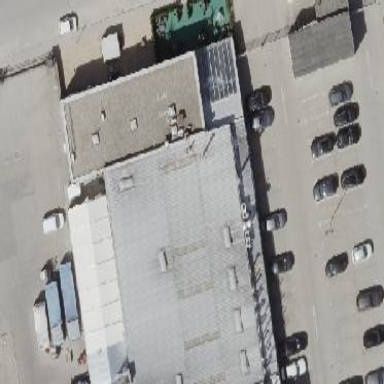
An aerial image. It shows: Part of the building is designated for commercial use.